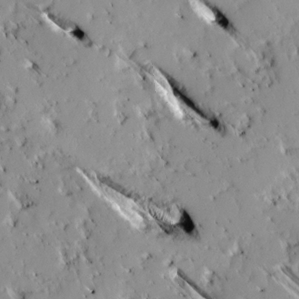
Label: non_frost